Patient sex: F
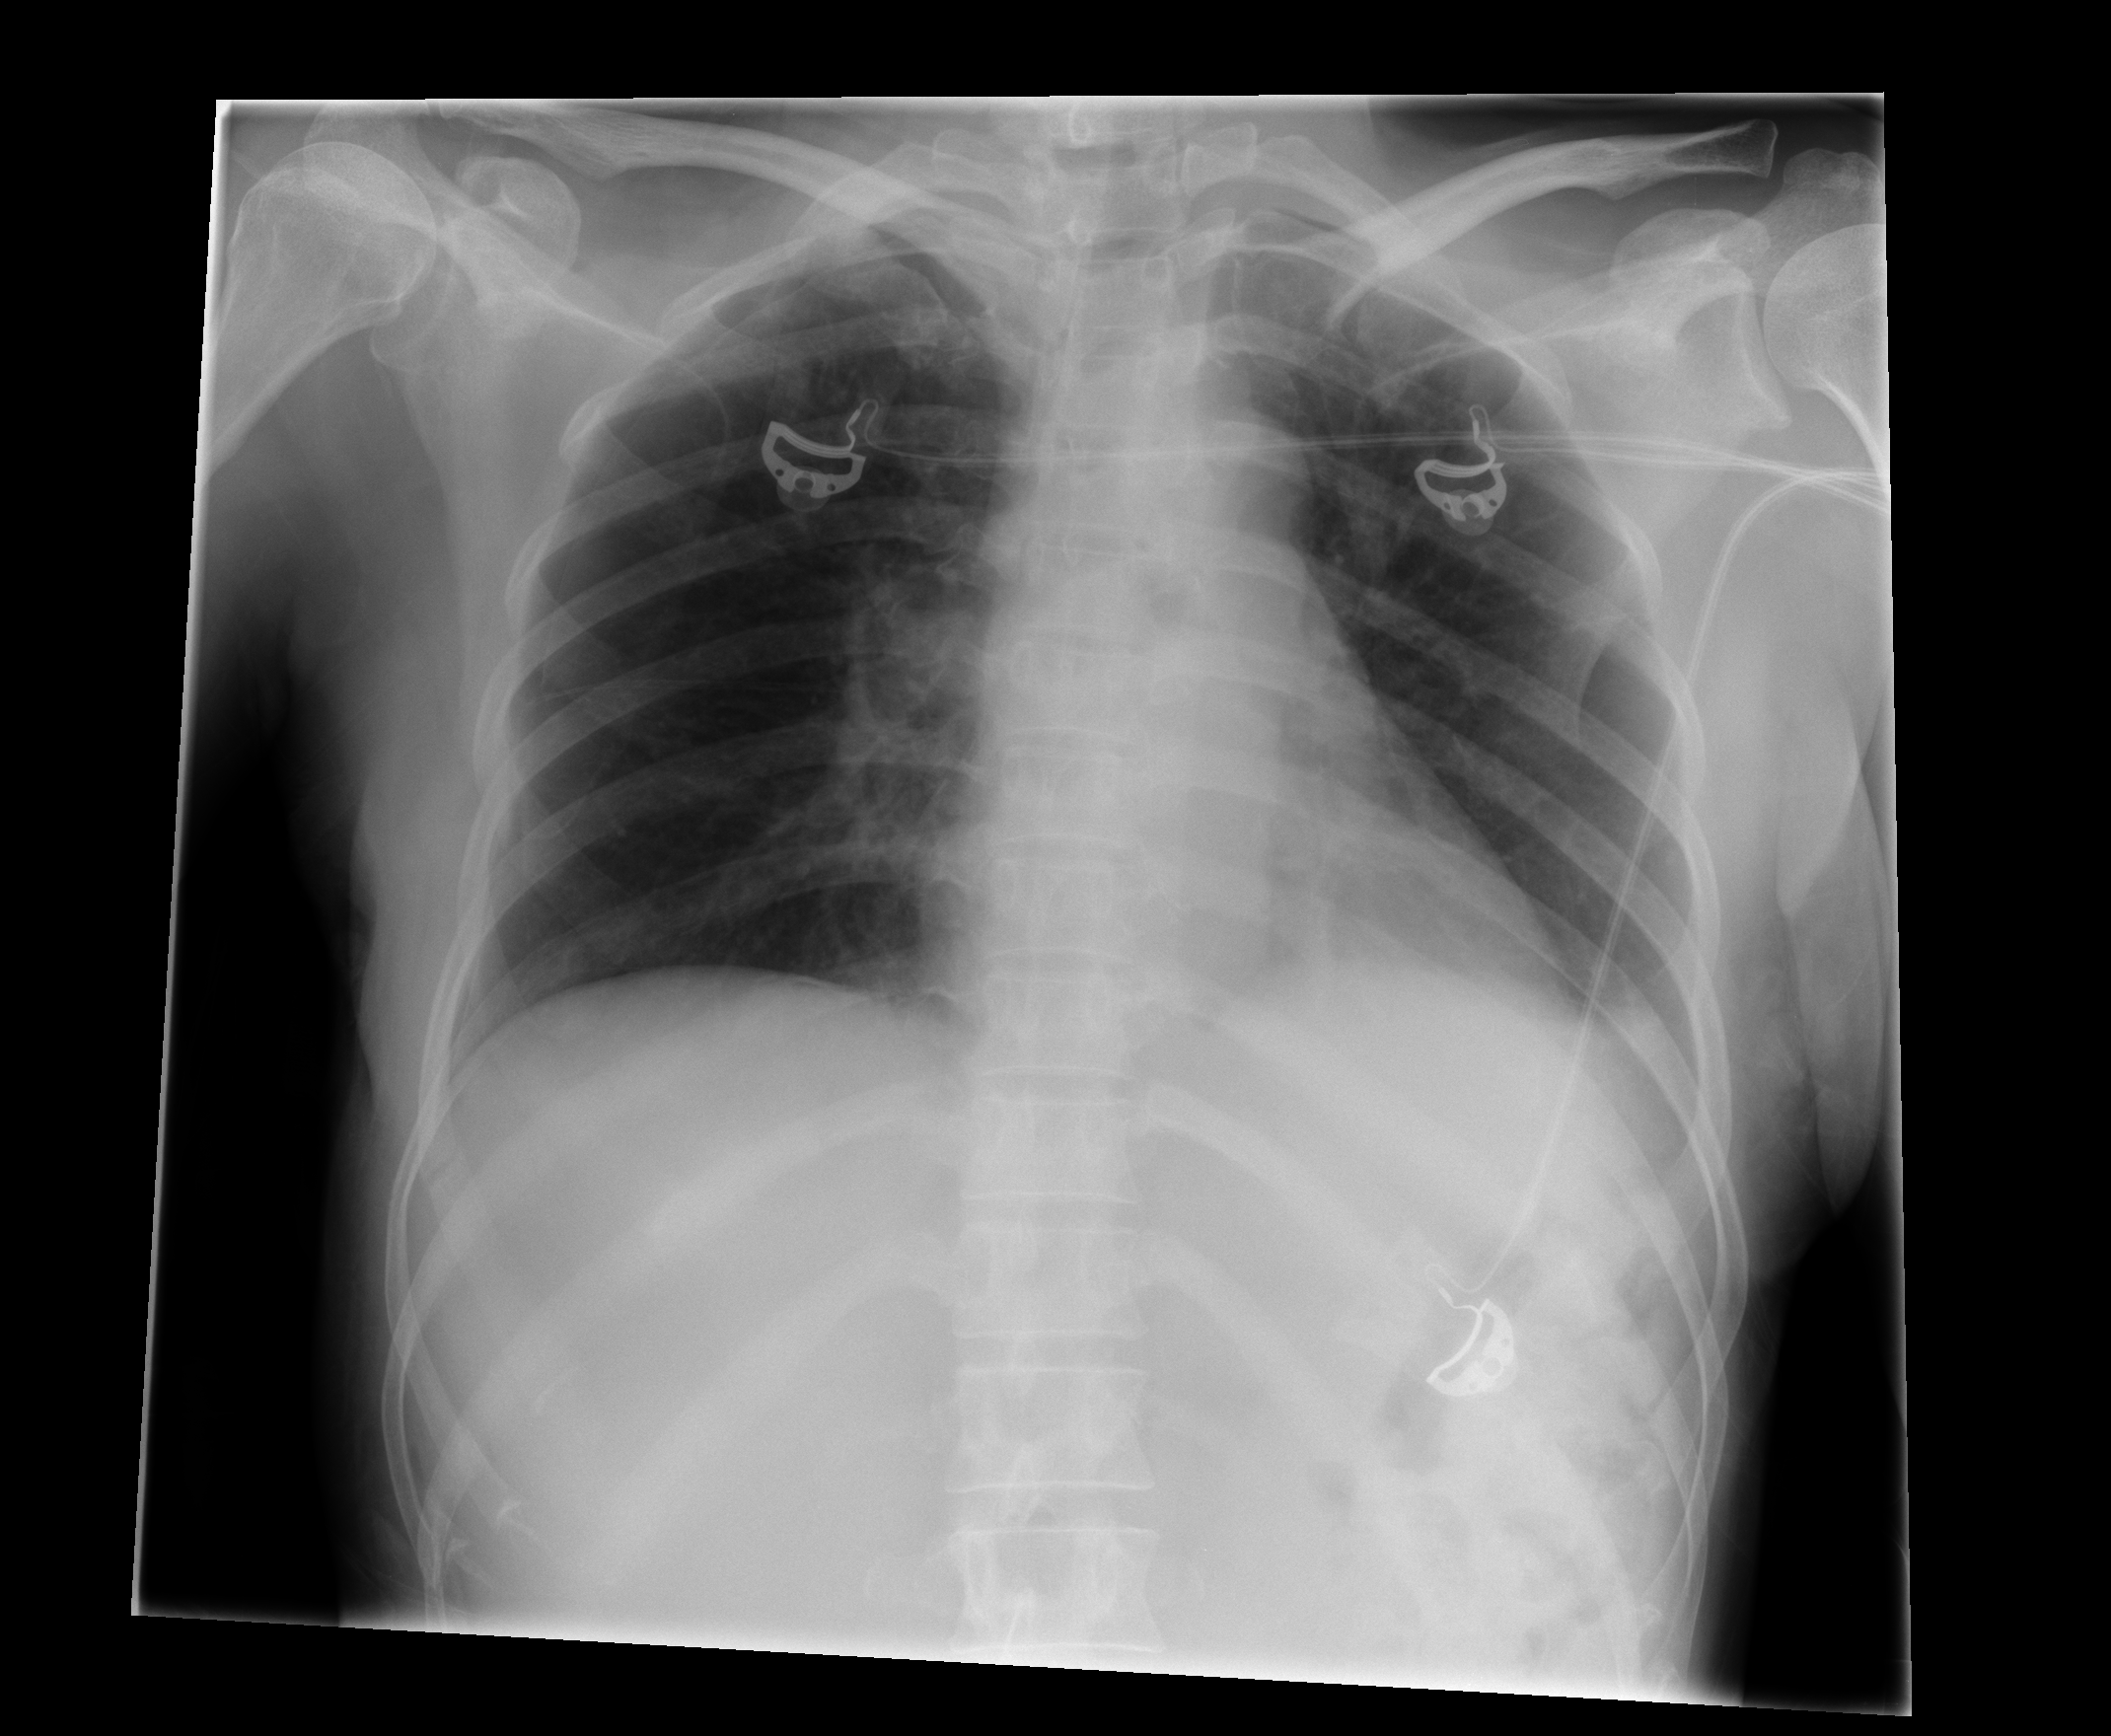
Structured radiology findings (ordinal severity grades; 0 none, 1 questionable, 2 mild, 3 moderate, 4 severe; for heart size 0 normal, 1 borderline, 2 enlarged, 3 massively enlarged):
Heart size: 0
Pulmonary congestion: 0
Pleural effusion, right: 0
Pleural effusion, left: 1
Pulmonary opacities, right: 0
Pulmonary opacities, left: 0
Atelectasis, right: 0
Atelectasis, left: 2